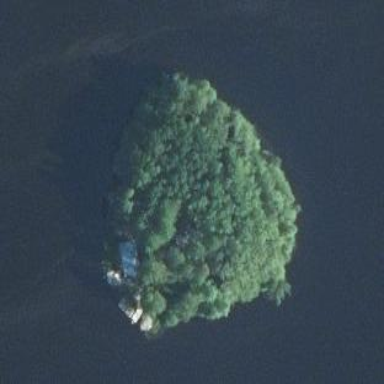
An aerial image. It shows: Islet.